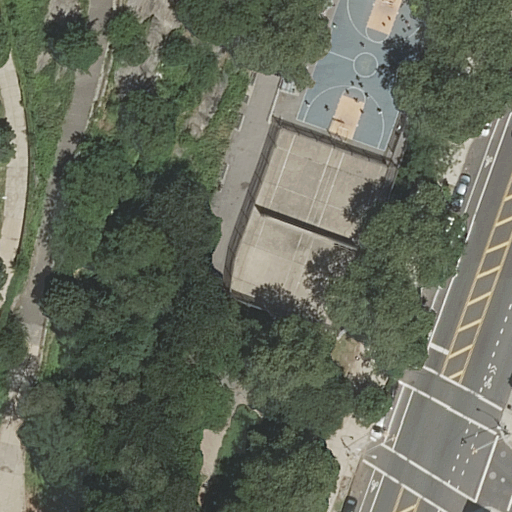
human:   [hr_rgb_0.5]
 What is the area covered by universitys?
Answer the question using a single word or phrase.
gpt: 29m2

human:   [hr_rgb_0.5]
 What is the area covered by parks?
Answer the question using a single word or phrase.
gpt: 4557m2

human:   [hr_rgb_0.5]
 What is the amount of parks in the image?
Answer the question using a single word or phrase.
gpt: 1

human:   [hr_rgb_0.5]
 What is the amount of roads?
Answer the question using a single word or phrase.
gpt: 7

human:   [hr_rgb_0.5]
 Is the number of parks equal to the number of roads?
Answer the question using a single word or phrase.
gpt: no

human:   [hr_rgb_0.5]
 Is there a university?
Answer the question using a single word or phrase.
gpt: yes

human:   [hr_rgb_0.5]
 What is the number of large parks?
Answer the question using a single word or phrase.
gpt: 1

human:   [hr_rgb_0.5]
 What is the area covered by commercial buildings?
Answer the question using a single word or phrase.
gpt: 0m2

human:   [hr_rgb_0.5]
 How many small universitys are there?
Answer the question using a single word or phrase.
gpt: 1

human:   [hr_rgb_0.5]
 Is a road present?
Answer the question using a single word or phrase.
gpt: yes

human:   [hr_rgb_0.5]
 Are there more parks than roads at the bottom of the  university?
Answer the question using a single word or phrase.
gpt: no

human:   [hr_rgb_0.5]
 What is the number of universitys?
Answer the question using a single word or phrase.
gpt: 1

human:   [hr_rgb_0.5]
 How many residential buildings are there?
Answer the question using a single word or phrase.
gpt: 0

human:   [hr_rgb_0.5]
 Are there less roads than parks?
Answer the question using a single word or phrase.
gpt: no

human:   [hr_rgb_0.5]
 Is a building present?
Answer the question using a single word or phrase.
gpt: no

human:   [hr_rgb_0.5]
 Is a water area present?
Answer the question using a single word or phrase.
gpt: no

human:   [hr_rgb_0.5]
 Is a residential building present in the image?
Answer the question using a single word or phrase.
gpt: no

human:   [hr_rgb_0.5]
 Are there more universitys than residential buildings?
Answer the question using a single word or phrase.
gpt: yes

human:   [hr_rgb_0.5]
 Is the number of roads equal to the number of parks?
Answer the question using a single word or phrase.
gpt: no

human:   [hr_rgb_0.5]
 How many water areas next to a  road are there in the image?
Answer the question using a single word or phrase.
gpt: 0

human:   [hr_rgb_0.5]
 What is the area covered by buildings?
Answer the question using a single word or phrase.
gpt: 0m2

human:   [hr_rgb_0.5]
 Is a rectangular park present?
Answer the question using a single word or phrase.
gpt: yes

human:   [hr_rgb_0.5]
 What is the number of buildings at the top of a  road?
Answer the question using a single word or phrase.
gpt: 0

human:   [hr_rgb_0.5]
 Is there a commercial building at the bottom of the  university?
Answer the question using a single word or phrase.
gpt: no

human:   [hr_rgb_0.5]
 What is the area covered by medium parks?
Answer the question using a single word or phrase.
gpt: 0m2

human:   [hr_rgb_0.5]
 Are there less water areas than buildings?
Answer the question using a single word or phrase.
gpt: no

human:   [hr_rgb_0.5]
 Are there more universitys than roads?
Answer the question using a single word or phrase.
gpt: no

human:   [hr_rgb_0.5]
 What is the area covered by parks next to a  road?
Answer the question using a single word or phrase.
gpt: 4557m2

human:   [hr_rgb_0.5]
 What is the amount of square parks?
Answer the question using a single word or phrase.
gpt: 0

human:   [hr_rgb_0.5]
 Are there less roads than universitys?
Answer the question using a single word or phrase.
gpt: no

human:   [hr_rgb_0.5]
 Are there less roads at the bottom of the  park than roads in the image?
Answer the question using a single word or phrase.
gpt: yes

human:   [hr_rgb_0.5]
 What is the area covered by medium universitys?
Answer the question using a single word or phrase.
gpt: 0m2

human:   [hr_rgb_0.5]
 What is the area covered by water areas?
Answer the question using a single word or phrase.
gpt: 0m2

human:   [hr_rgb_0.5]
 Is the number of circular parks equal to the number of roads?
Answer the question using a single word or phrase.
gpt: no

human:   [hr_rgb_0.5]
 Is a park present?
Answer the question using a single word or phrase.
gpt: yes

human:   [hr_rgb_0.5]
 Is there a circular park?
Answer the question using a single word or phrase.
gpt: no

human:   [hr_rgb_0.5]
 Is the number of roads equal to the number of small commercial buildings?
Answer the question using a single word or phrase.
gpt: no

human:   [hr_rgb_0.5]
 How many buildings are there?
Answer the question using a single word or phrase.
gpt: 0

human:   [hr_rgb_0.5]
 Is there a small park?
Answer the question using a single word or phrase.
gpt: no

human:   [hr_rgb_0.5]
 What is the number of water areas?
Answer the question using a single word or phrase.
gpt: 0

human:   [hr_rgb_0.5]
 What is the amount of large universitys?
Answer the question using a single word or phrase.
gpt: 0

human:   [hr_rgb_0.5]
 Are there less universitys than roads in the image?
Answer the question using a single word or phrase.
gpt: yes

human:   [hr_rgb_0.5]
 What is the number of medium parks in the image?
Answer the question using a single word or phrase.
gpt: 0

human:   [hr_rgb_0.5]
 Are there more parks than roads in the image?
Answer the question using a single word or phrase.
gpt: no

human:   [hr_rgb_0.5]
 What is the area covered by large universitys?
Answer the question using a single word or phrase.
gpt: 0m2

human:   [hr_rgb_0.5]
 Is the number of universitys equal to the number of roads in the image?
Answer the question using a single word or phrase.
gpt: no

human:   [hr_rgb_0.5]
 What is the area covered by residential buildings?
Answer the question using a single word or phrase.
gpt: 0m2

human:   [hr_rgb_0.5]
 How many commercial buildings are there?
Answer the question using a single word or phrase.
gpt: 0

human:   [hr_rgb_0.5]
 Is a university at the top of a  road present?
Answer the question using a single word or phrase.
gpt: yes

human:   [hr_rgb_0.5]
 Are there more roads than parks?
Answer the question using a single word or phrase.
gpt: yes

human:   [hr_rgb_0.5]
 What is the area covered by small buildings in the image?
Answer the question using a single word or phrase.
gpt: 0m2

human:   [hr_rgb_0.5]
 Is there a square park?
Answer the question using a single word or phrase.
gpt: no

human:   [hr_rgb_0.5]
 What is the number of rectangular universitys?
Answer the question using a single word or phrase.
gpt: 1

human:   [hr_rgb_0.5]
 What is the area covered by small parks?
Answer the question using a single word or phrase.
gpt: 0m2

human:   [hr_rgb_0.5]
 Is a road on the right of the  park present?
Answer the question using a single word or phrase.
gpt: yes

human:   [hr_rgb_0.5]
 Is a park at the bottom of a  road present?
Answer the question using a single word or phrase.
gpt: yes

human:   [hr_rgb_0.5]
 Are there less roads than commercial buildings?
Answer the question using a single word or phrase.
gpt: no

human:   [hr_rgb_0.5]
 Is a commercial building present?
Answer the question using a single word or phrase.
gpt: no

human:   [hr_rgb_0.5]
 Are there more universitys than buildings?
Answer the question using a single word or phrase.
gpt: yes

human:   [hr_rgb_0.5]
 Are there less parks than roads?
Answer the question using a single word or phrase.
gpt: yes

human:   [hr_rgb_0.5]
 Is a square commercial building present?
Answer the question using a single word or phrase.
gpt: no

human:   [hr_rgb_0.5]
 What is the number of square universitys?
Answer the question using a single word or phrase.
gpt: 0

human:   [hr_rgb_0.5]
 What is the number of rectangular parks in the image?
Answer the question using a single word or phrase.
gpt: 1

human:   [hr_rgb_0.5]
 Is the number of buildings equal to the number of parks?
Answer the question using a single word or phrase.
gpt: no